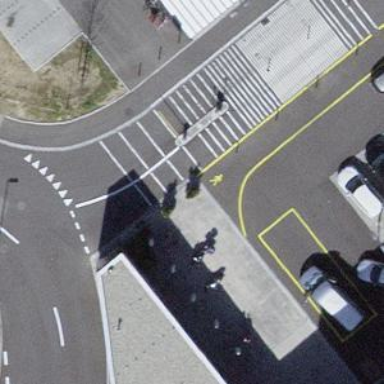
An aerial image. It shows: Uncontrolled zebra crossing on the road.